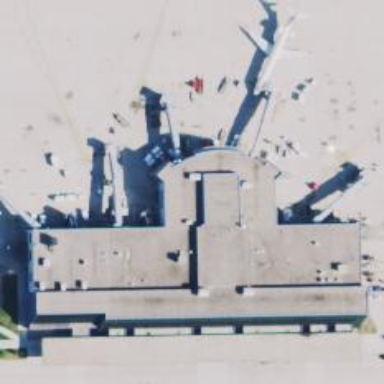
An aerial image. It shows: Airport gate.